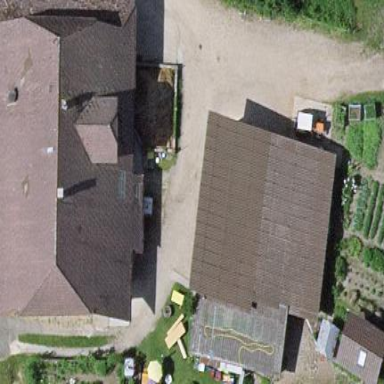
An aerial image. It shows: Garage.